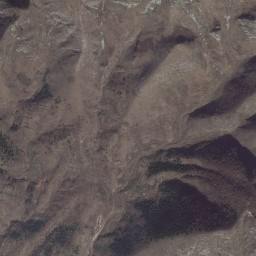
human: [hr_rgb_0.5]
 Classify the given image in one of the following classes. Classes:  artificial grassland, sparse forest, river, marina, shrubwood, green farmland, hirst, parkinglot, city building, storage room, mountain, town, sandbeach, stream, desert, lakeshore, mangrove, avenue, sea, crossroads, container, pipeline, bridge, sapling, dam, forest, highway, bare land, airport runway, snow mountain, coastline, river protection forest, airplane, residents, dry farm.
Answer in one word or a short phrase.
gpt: mountain